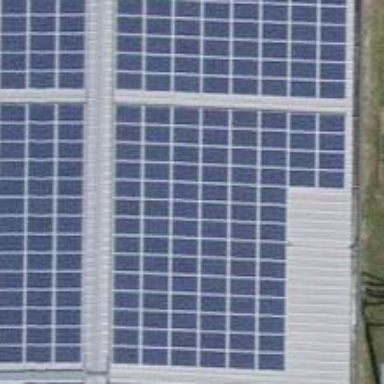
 consisting of solar photovoltaic panels."